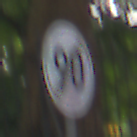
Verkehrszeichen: EndeGeschwindigkeit90
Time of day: MorningAfternoon
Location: Outdoor (Urban)
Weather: Overcast
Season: NotSpecified
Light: Natural